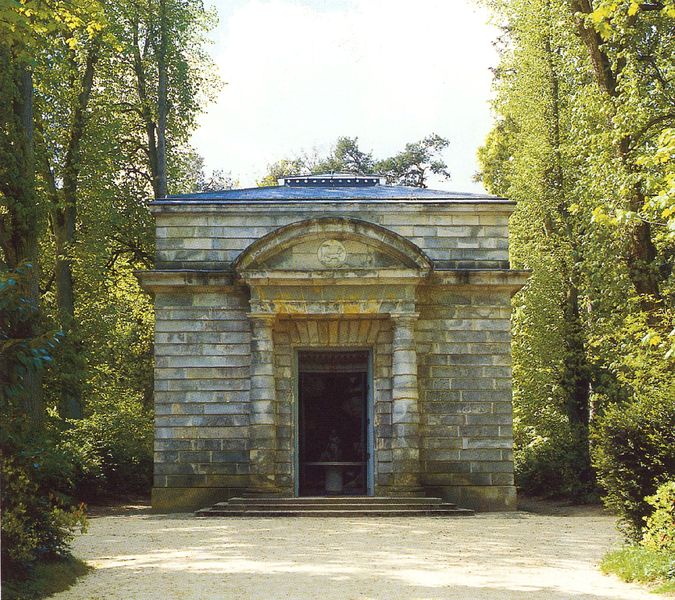
Titel: Die Molkerei der Königin, La Laiterie pour la Reine, im Park von Rambouillet, Yvelines
Künstler: Pierre Julien
Standort: Rambouillet (EU - F)
Schlagwörter: baum, himmel, bäume, grün, landschaft, sand, hell, säule, säulen, tür, dach, haus, park, weg, barock, steine, kirche, sonne, renaissance, wald, bogen, mauer, idylle, treppe, treppen, tor, fotografie, eingang, rom, portal, römer, grab, mauern, kapelle, vorhof, tempel, pavillon, quadrat, majestätisch, steinhaus, grabmal, offene tür, quadratisch, fensterlos, rustiziert, gemauert, mahnmal, tampel, fortifikal